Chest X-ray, AP view. Patient: 49 years old, sex M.
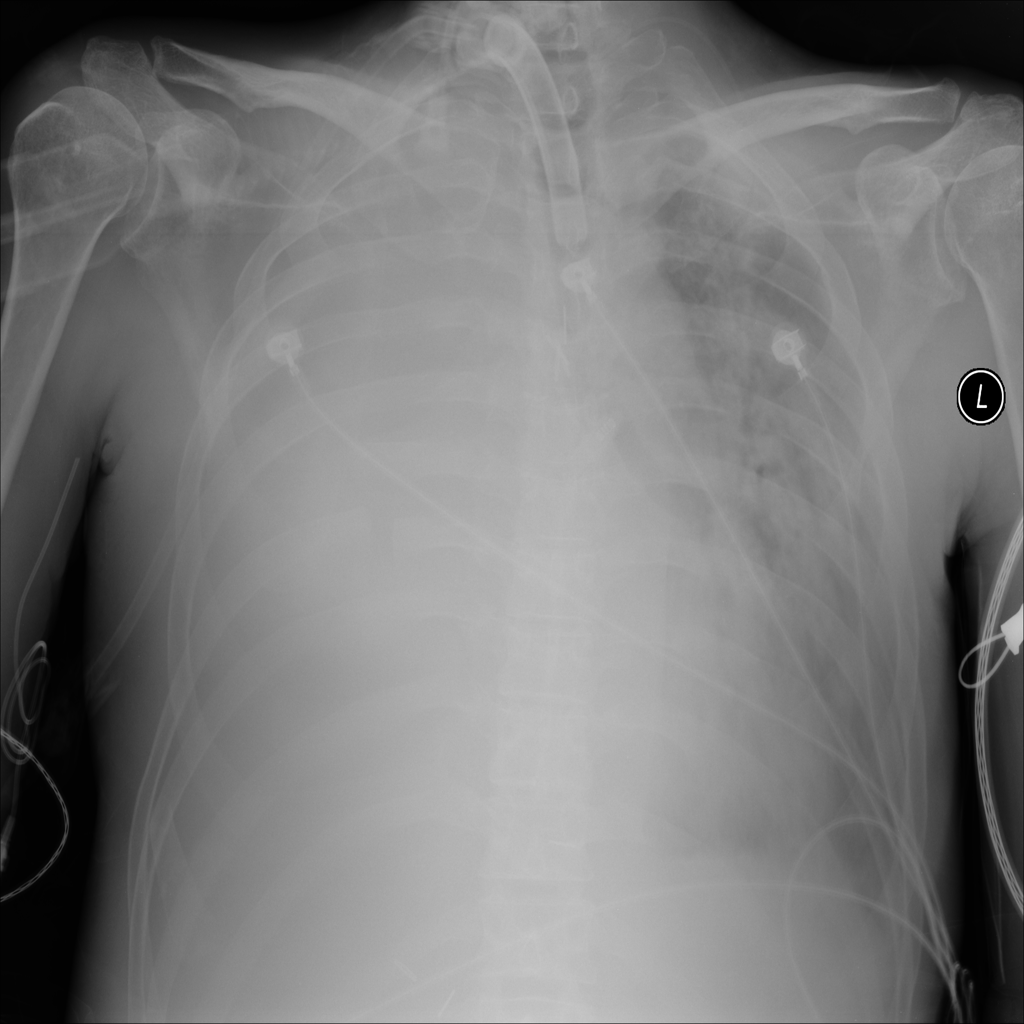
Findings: Infiltration